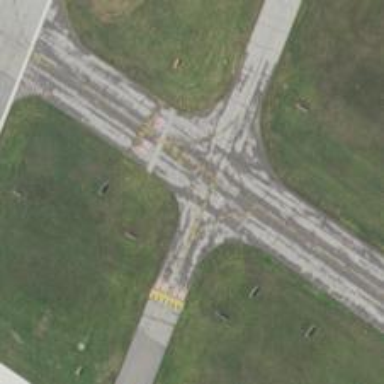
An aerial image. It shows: View of taxiway at the airport.